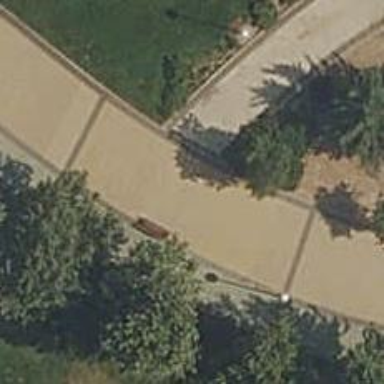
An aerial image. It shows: Brown bench in the vicinity.